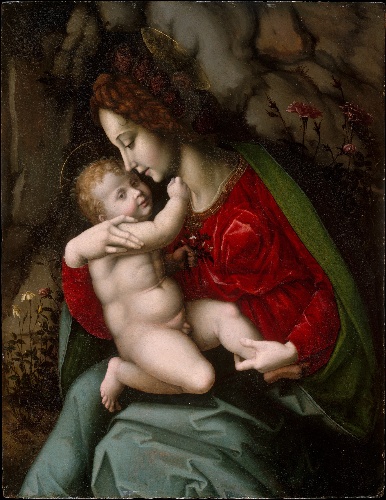
Title: Madonna and Child
Artist: Bachiacca (Francesco d'Ubertino Verdi)
Artist bio: Italian, Florence 1494–1557 Florence
Date: possibly early 1520s
Object type: Painting
Classification: Paintings
Medium: Oil and gold on wood
Dimensions: 34 1/4 x 26 1/2 in. (87 x 67.3 cm)
Department: European Paintings
Credit line: The Jack and Belle Linsky Collection, 1982
Accession year: 1982
Repository: Metropolitan Museum of Art, New York, NY
Tags: Madonna and Child